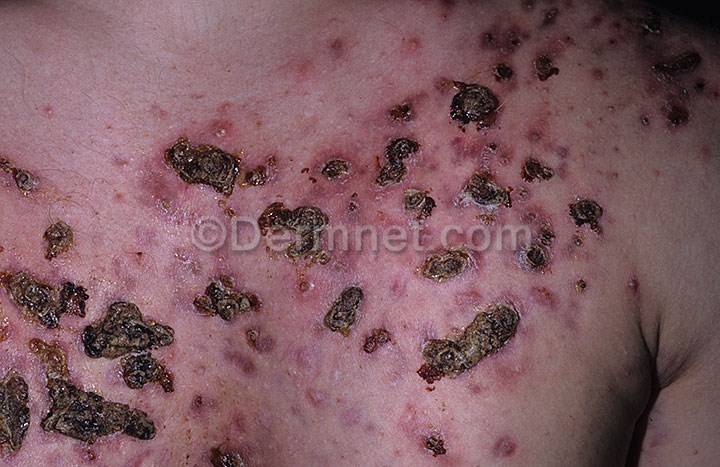
Disease: Acne and Rosacea Photos